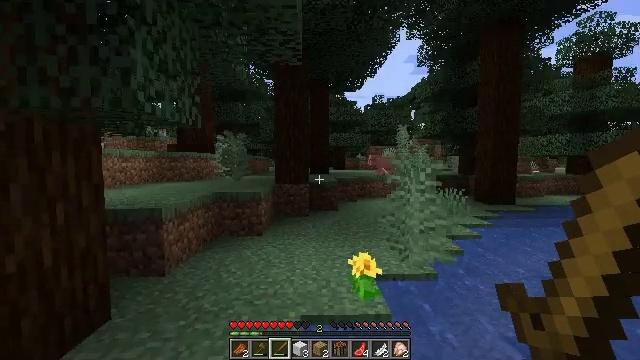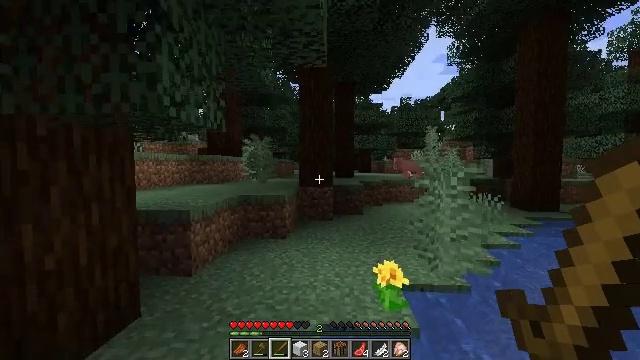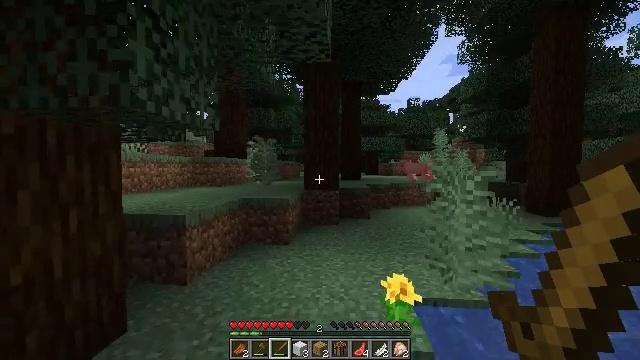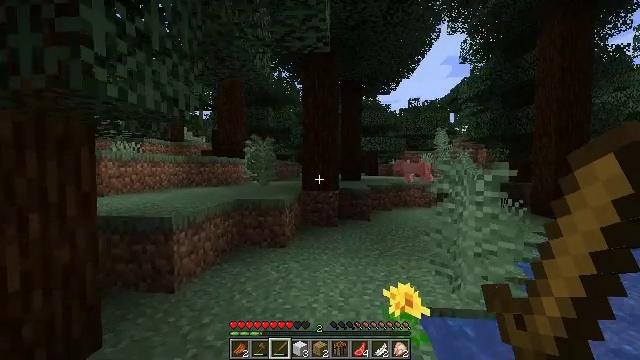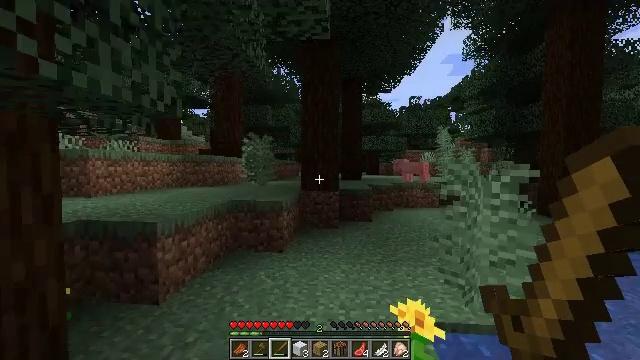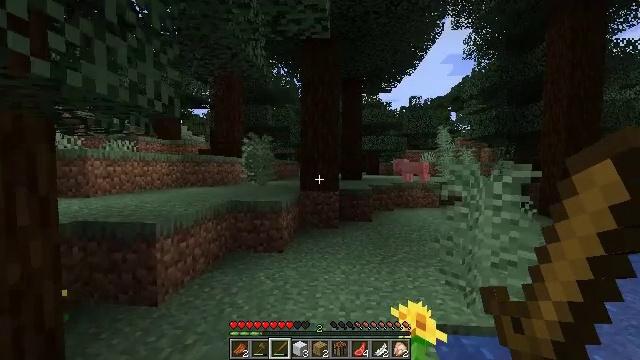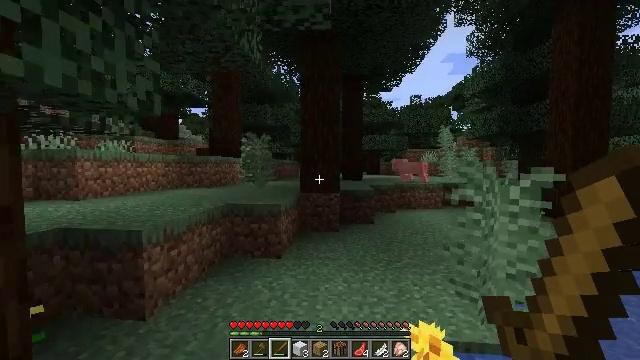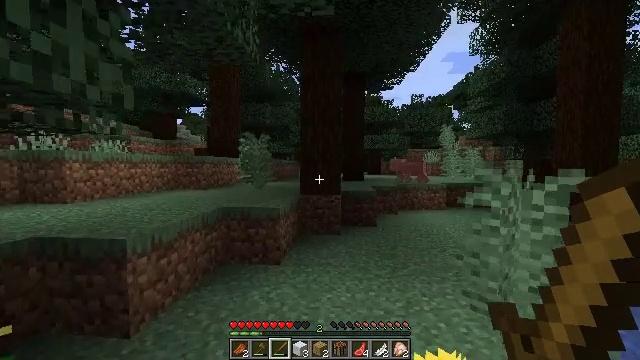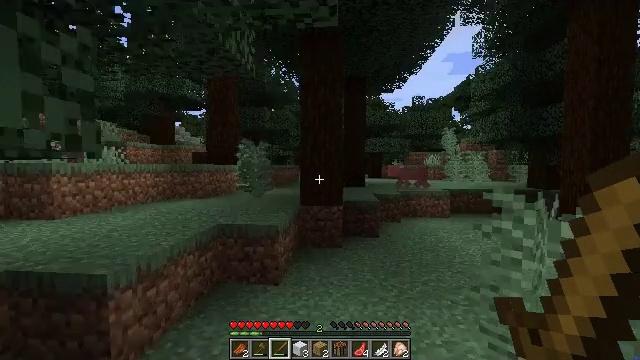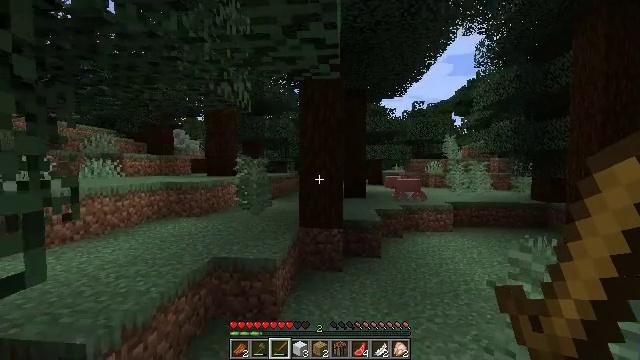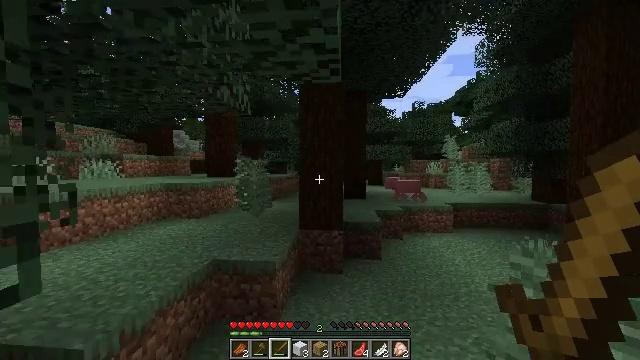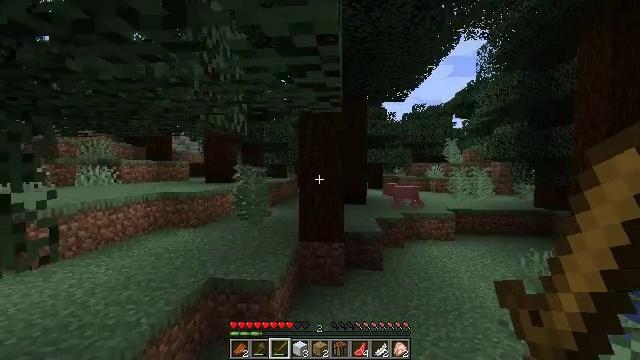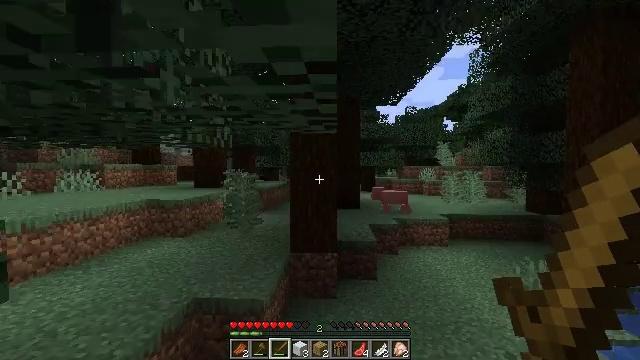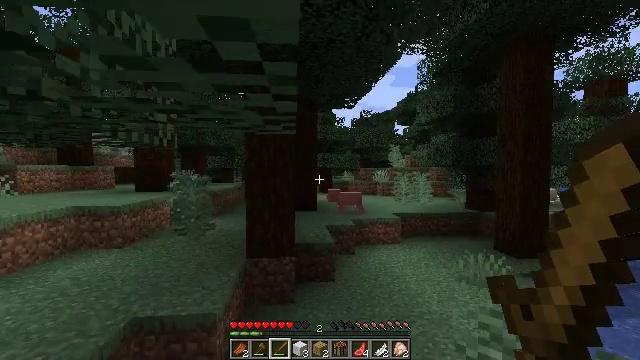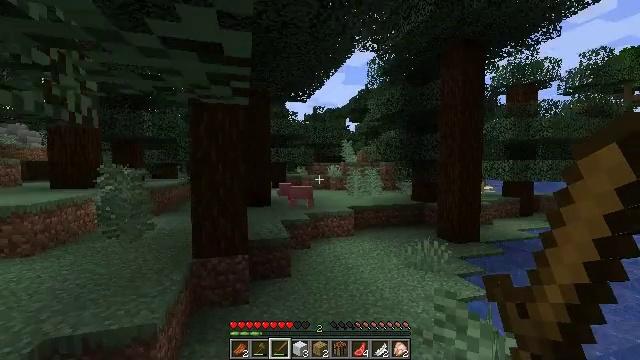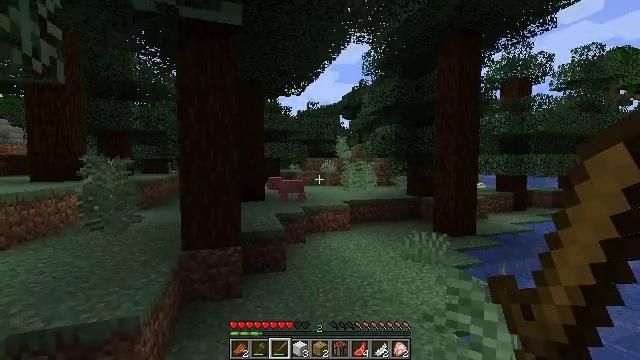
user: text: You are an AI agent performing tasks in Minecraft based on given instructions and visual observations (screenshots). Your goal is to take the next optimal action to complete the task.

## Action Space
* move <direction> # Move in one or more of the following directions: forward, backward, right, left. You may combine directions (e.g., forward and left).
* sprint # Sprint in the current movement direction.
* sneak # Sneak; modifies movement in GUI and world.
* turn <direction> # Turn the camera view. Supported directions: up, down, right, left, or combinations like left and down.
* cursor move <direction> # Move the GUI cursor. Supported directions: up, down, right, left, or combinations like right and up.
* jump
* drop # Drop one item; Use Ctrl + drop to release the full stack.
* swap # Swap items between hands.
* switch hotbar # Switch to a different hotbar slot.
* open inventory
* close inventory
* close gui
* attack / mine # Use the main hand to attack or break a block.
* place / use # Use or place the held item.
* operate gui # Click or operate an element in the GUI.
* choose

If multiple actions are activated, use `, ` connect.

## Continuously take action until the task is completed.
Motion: motion action
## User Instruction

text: Punch the spruce leaves to get saplings.
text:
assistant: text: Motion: move forward, turn left
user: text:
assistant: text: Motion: move forward, turn left
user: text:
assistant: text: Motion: move forward
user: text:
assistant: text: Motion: move forward
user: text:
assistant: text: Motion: move forward
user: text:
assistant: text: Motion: move forward
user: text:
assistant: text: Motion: move forward
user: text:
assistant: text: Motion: move forward, jump
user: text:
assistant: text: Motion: move forward, jump
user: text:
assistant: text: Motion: move forward, jump
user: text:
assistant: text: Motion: move forward, jump
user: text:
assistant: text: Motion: move forward, turn right
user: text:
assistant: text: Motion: move forward, turn right
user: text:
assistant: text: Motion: move forward, turn right
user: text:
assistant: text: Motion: move forward, turn right
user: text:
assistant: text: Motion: move forward
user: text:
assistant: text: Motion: move forward
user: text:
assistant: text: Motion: move forward
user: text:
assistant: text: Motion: move forward
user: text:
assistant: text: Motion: move forward
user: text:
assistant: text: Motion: move forward
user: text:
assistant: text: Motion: move forward
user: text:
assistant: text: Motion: move forward
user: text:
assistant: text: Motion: move forward
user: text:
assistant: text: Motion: move forward
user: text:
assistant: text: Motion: move forward
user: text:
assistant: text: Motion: move forward
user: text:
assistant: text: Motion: move forward
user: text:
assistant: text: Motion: move forward
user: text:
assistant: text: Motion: move forward